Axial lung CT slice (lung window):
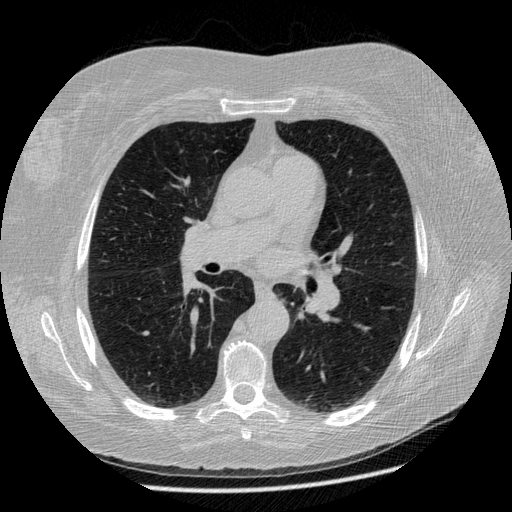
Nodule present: no